Question: What is the measurement shown in the image?
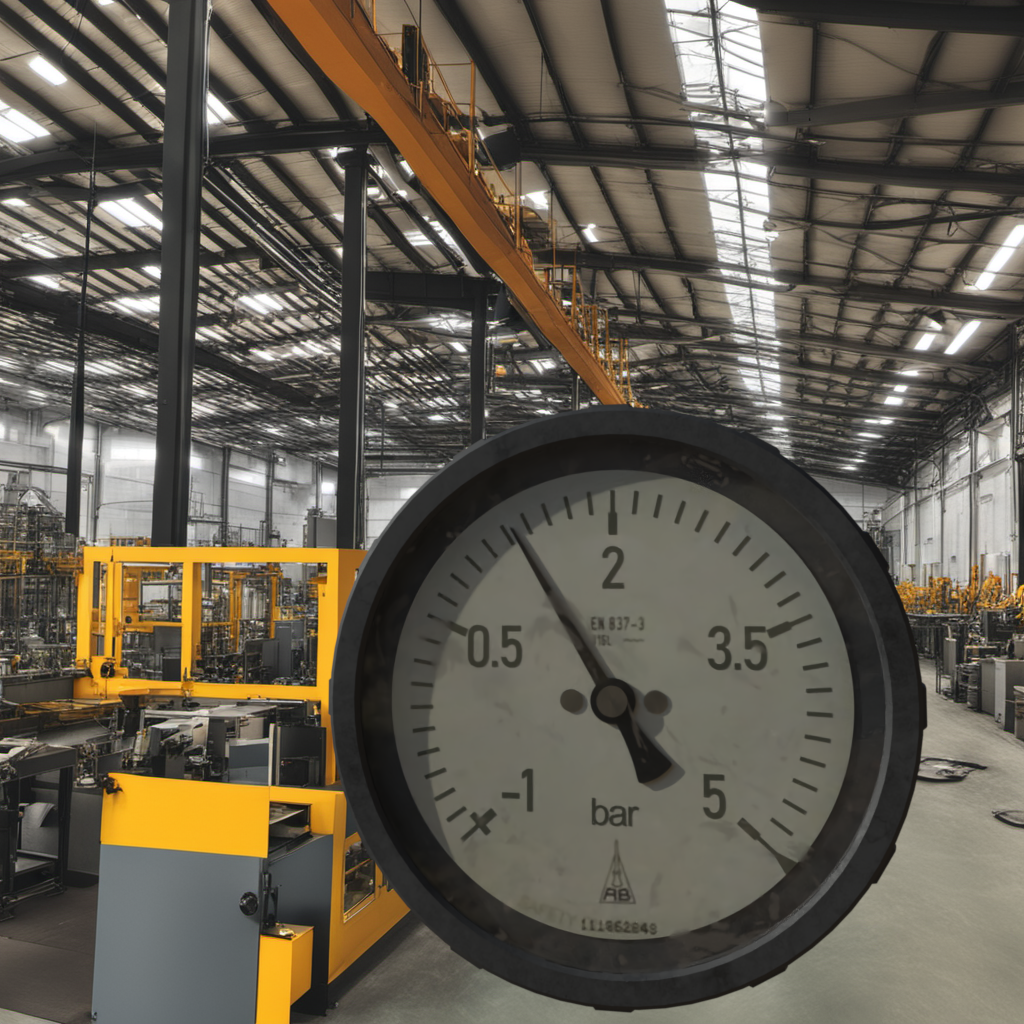
Answer: The result is 1.29
Question: What is the range of this measurement?
Answer: The range is from -1 to 5
Question: What is the minimum and maximum value range of this measurement?
Answer: The minimum value is -1 and the maximum value is 5